Question: I was investigating Eclipse's Preferences windows, and I came upon the Formatter options. I decided to have a look, and eventually to create my own format options. Upon clicking the "New" button and selecting a base to work from, It came up with this:

Does anyone know why this is happening? Or how I can possibly fix this? Thanks in advance.
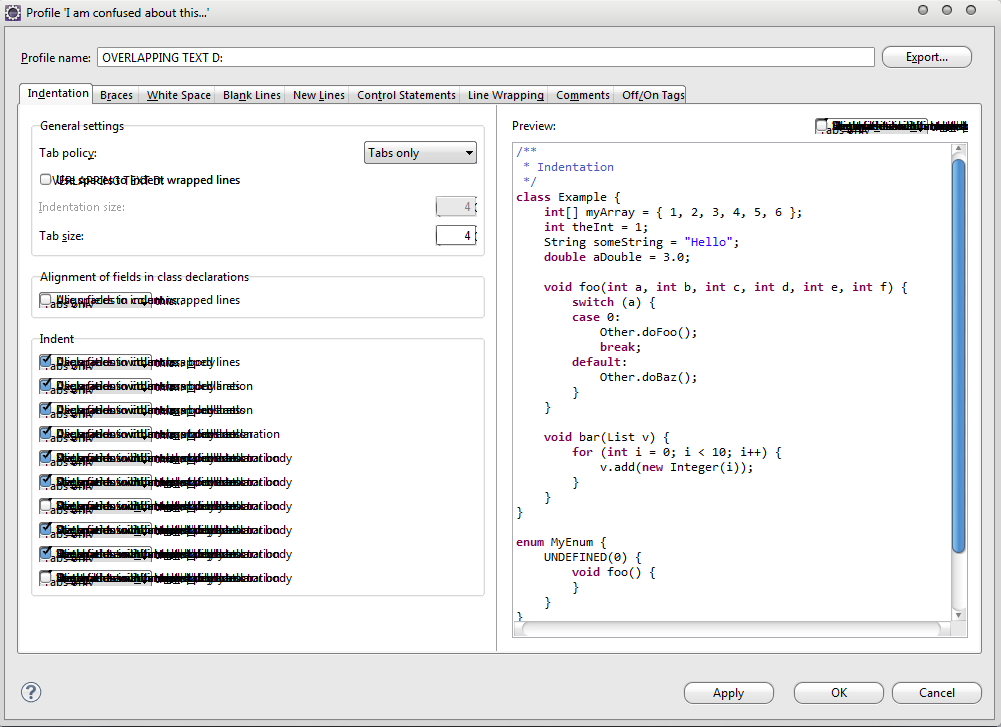
Answer: Not sure, but it looks like a GTK-theme.
If so, have you tried a default-theme?